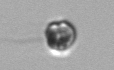
Label: Dinophyceae